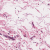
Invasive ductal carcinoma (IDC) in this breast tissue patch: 0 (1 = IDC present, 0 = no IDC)